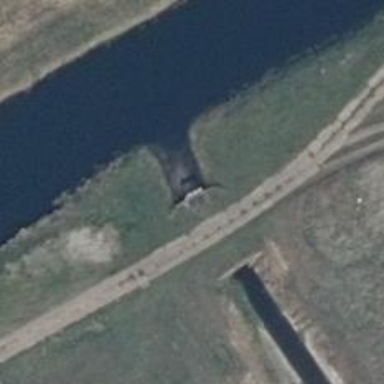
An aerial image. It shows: Culvert tunnel.